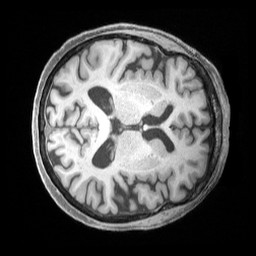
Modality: T1w
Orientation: axial
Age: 73
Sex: female